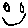
Label: smiley face